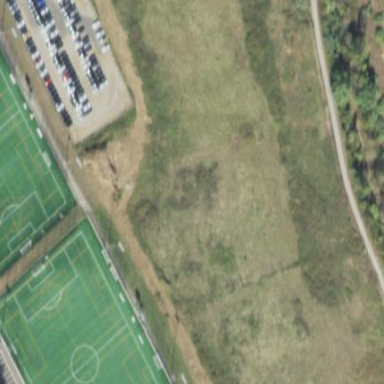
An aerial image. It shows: Soccer pitch for leisureland activities.